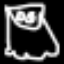
Label: frog